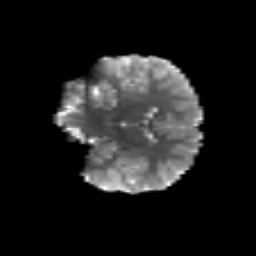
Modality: T2w
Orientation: coronal
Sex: female
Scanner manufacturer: siemens
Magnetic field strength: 3 T
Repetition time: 5 s
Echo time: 0.071 s